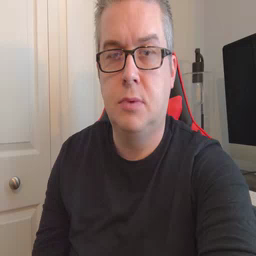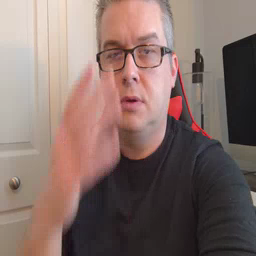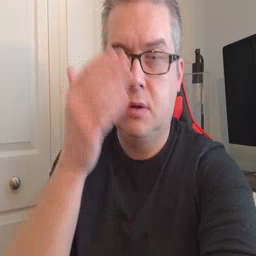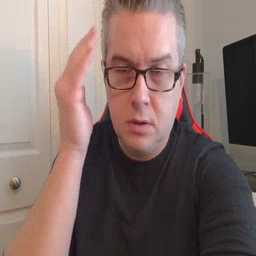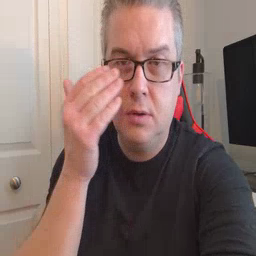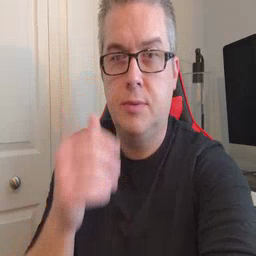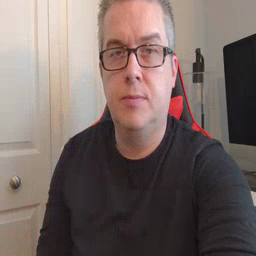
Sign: sleepy